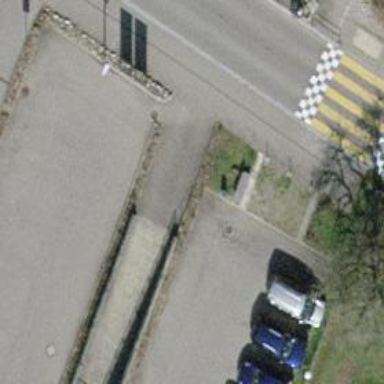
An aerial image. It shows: Brown bench.